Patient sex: M
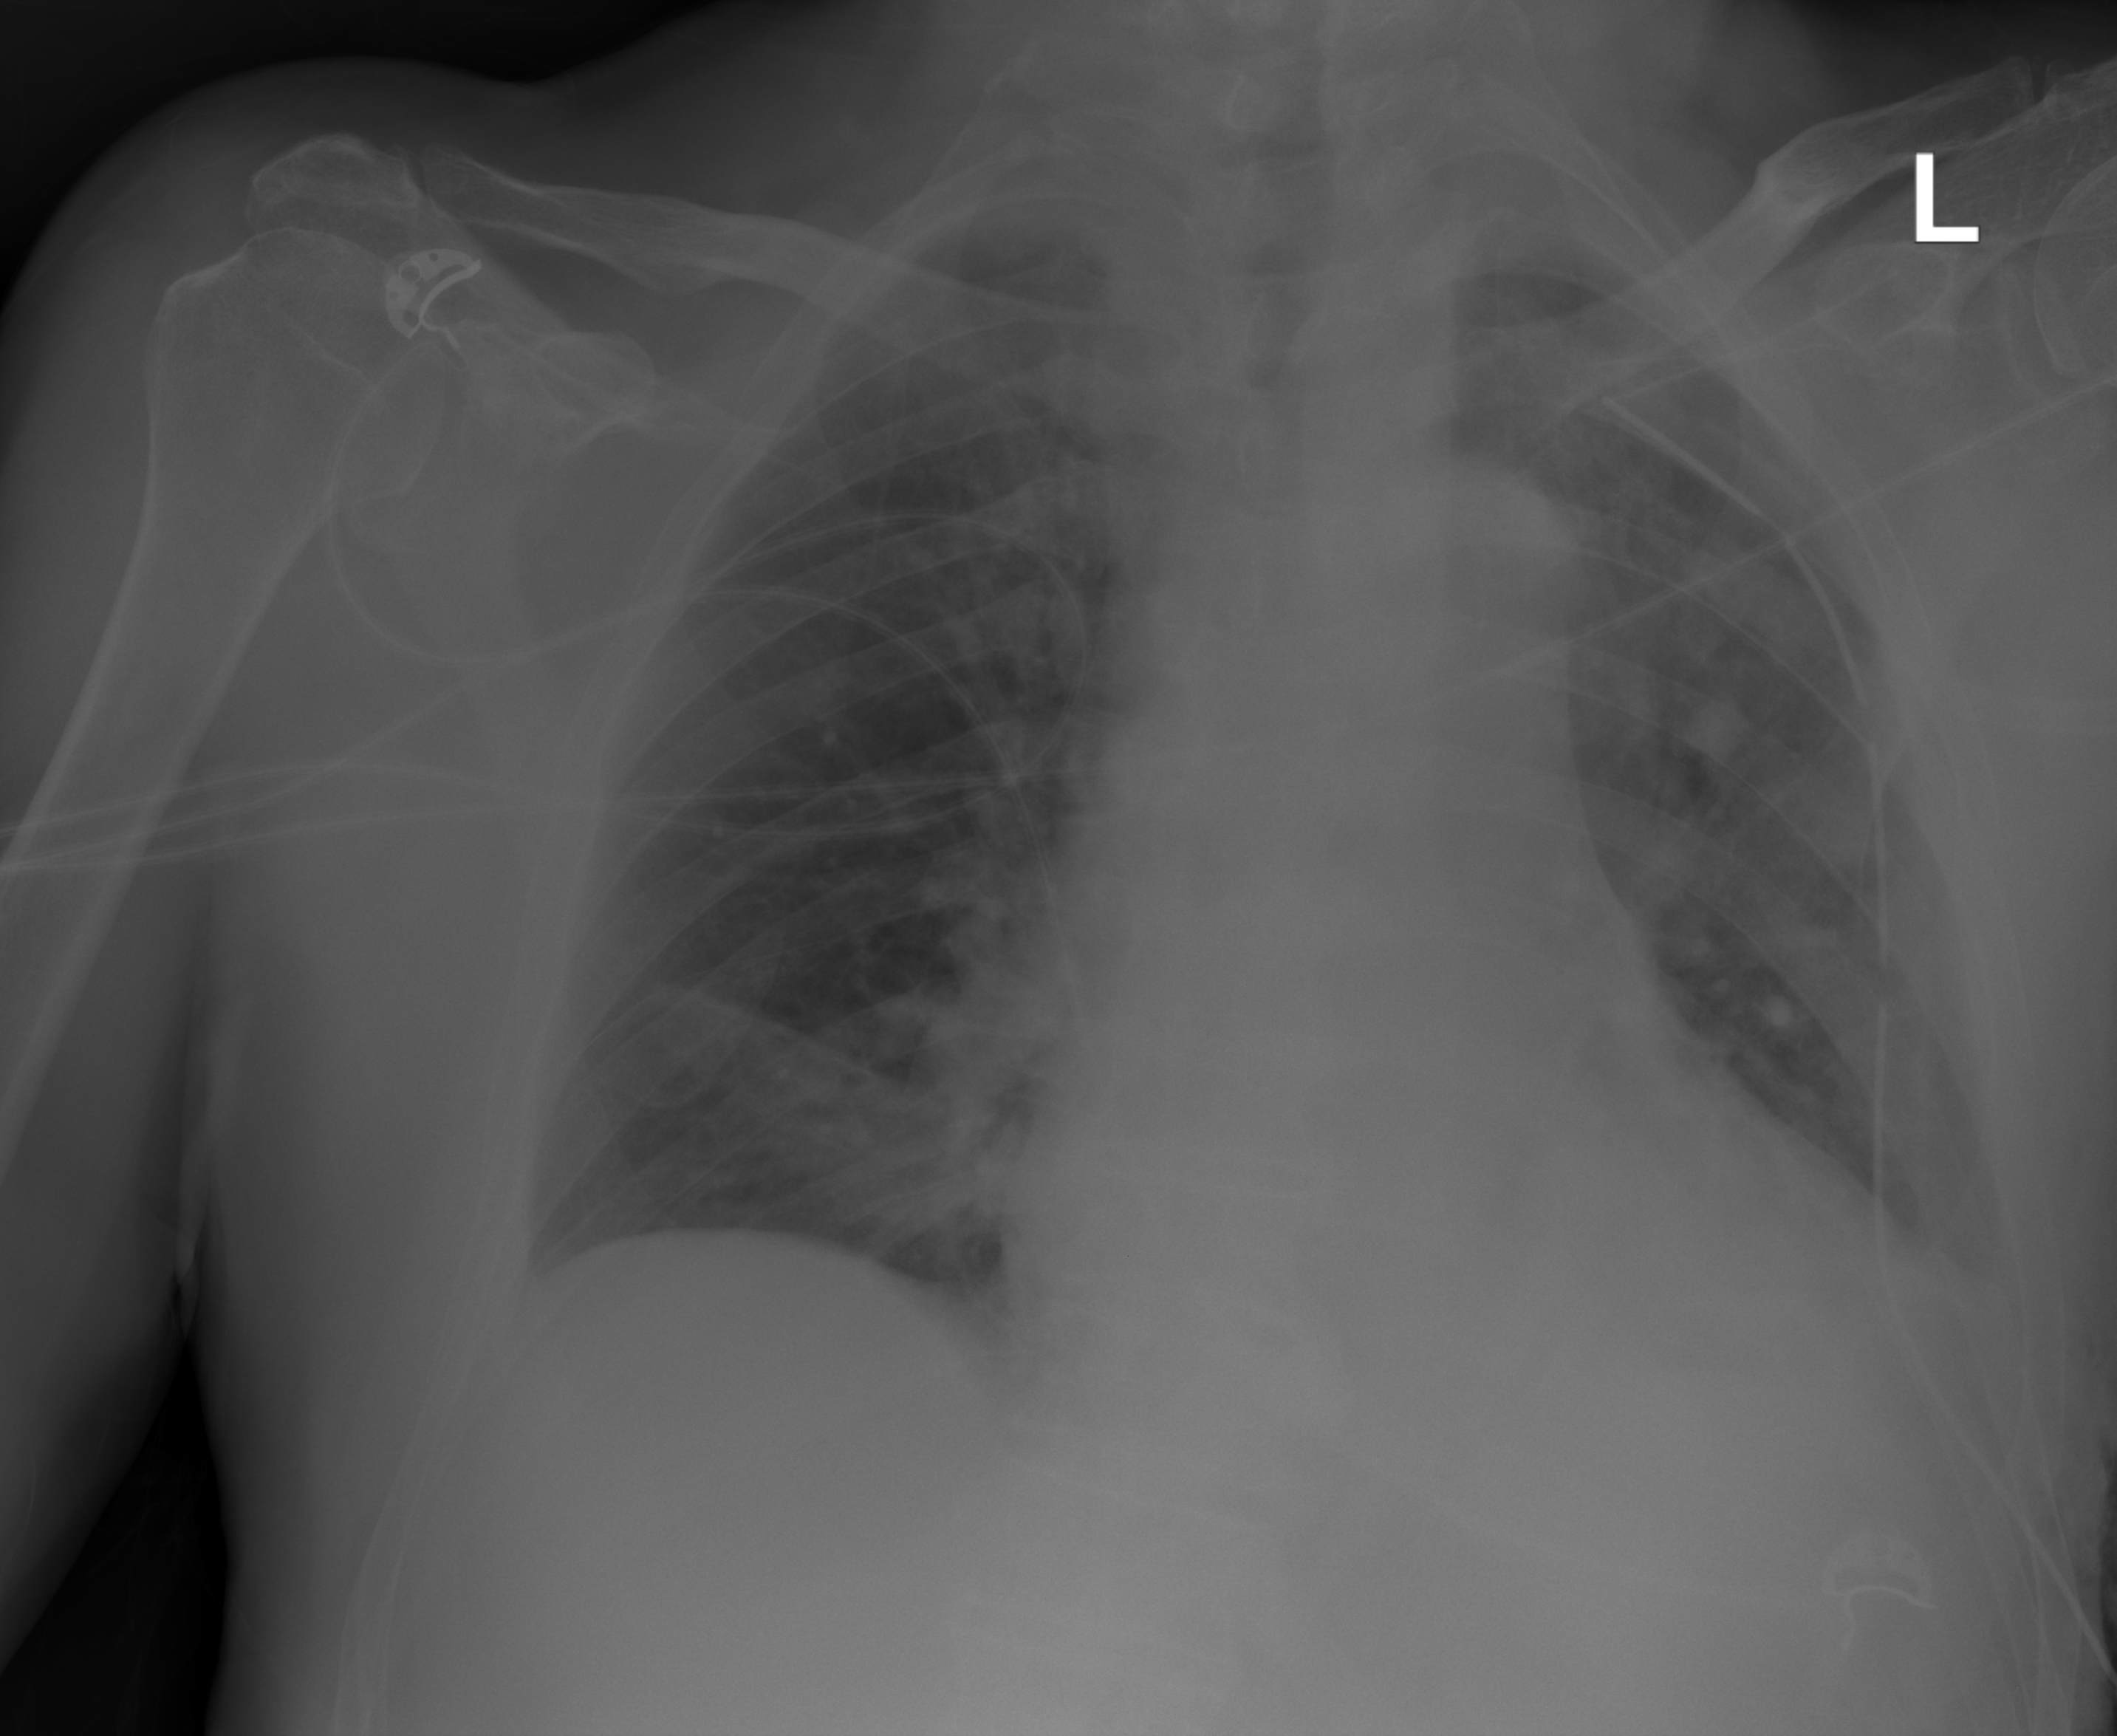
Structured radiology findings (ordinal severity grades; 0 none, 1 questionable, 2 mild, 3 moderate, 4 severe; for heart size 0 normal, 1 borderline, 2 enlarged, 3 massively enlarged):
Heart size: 2
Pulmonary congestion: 0
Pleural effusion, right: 1
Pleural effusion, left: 2
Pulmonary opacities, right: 0
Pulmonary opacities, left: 0
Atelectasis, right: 3
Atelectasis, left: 2